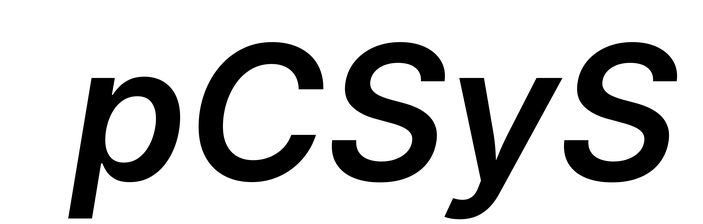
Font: Inter-Italic_SemiBold_Italic